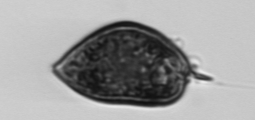
Label: Prorocentrum_micans